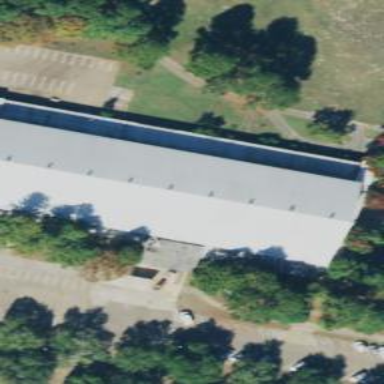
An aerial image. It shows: College building.